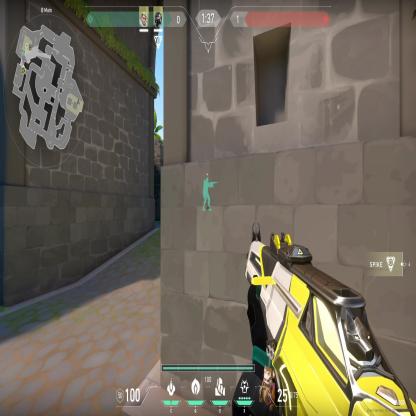
Label: teammate